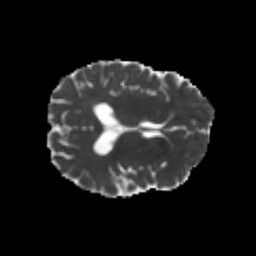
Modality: MD
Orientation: axial
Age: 25
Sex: female
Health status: healthy
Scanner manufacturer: philips
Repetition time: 7.389 s
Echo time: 0.08599 s